Interaction volume radius: 10 \u00c5
Interaction volume height: 10 \u00c5
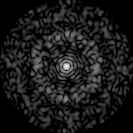
Disorder parameter: 0.8637